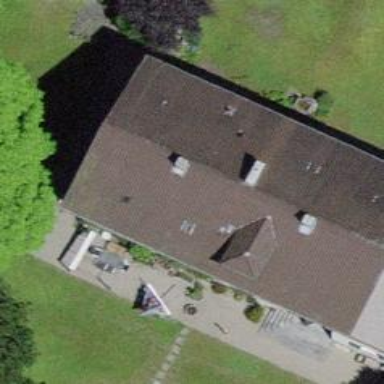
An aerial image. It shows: Terrace-style building with gabled roof.